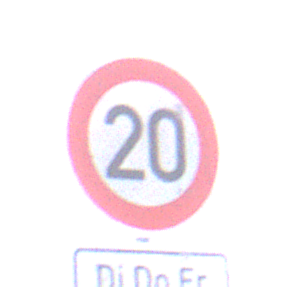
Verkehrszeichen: Geschwindigkeit20
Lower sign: ZeitangabenMitBeschraenkungAufWochentage3
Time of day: MorningAfternoon
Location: Outdoor (Urban)
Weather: Overcast
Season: NotSpecified
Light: Natural